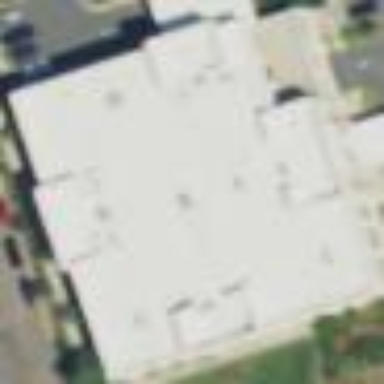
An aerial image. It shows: Building.